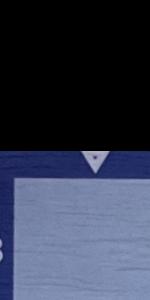
Label: Empty